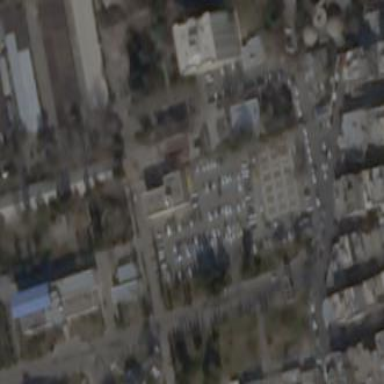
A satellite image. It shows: Parking area.